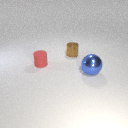
small red rubber cylinder to the left of small brown metal cylinder